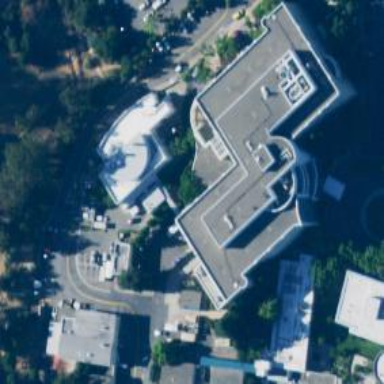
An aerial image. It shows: Hospital building.